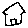
Label: house